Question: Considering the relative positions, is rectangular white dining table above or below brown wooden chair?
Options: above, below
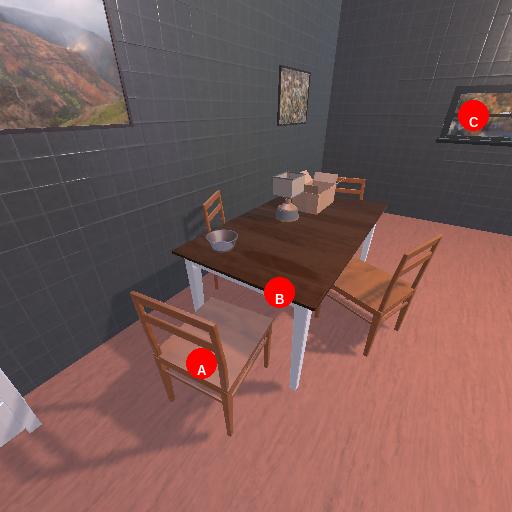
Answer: above